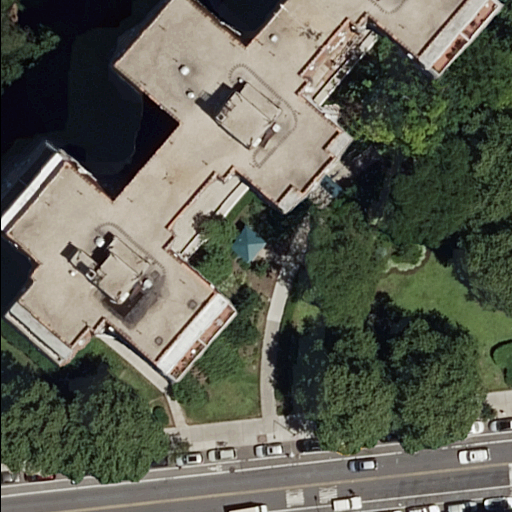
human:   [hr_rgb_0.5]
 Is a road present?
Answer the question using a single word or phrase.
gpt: yes

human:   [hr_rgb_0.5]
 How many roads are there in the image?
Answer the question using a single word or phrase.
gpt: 2

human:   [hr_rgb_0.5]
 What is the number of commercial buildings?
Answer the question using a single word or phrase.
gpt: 0

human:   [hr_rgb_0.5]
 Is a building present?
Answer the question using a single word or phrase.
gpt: yes

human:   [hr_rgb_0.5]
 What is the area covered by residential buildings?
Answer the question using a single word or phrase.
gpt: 940m2

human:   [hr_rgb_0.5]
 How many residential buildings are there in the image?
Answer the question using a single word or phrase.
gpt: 1

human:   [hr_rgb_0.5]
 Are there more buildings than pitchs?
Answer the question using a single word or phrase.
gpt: no

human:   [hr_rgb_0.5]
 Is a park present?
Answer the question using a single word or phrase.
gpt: yes

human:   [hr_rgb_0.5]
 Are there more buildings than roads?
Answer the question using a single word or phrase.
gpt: no

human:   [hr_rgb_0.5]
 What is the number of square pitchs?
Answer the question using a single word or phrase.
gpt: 0

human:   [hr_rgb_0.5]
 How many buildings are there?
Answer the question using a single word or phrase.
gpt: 1

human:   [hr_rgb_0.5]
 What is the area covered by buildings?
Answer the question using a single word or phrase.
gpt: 940m2

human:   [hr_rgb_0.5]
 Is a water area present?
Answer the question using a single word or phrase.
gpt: no

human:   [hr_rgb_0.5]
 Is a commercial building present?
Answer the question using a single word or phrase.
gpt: no

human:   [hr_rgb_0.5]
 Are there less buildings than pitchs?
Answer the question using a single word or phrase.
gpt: no

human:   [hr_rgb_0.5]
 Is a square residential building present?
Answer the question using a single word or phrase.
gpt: no

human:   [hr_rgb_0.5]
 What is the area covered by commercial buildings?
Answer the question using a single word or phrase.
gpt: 0m2

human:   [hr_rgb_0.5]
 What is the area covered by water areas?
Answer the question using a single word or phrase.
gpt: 0m2

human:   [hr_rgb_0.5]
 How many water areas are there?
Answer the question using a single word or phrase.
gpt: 0

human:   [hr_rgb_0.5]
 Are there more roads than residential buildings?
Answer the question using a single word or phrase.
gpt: yes

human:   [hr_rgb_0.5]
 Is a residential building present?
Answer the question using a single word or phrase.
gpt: yes

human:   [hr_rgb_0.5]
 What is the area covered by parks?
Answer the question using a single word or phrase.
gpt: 113m2

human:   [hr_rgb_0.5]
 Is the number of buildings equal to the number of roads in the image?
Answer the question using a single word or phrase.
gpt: no

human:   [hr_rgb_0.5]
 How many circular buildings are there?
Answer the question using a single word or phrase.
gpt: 0

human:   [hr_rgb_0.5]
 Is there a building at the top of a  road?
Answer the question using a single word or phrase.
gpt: yes

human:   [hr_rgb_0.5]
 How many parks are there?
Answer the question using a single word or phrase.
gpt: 1

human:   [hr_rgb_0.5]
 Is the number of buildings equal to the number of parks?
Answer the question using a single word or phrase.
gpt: yes

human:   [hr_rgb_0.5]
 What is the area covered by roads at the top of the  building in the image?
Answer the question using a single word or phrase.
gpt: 0m2

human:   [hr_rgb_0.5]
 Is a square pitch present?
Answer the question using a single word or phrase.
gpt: no

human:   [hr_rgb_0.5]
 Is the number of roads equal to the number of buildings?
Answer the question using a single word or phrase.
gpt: no

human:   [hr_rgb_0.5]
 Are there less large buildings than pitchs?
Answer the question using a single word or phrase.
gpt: no

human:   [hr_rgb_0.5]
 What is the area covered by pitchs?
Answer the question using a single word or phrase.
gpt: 102m2

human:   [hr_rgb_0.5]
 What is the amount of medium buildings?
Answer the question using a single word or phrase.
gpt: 0

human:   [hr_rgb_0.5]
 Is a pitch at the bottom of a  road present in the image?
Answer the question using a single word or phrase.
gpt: no

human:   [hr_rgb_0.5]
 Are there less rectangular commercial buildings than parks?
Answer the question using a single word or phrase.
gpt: yes

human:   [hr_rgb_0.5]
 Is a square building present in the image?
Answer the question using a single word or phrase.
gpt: no

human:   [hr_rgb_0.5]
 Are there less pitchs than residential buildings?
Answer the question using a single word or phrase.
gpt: no

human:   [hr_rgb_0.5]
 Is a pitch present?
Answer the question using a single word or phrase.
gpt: yes

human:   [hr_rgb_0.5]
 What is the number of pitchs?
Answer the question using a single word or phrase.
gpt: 1

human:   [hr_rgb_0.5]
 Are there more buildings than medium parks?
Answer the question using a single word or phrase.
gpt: no

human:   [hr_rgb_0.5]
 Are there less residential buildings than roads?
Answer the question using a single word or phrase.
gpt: yes

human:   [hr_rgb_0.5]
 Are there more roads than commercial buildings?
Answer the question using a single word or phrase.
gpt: yes

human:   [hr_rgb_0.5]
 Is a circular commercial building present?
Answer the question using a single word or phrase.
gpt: no

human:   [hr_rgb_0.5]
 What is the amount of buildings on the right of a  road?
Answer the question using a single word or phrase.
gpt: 1

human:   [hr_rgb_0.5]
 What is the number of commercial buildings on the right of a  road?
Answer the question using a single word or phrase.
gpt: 0

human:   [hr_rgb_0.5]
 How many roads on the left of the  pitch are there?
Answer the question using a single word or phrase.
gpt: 0

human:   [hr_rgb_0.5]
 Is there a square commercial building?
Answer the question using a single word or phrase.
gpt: no

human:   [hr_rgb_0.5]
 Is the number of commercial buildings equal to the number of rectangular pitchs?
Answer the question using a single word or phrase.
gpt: no

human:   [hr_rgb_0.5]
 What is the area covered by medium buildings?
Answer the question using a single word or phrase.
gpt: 0m2

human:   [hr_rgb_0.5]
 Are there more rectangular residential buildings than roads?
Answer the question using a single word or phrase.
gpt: no

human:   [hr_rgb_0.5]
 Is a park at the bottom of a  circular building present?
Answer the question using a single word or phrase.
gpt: no

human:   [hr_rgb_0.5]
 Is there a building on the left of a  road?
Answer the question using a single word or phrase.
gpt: no

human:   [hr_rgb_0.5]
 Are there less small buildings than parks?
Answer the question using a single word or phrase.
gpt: yes

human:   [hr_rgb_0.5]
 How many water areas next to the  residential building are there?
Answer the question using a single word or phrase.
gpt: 0

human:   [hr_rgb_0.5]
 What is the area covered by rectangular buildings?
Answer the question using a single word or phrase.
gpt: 0m2

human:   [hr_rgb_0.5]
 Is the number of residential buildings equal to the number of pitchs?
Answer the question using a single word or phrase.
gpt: yes

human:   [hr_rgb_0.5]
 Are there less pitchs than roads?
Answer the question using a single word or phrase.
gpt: yes

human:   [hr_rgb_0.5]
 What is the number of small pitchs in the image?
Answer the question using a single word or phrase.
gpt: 0

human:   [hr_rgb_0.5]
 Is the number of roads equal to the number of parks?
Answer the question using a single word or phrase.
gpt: no

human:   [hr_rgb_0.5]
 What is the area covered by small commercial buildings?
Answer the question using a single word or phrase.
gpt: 0m2

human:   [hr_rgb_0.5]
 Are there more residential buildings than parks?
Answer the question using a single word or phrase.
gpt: no

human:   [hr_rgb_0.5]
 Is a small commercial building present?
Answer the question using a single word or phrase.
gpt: no

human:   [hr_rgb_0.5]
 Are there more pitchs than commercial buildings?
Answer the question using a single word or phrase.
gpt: yes

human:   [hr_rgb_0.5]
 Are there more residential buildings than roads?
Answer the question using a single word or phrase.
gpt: no